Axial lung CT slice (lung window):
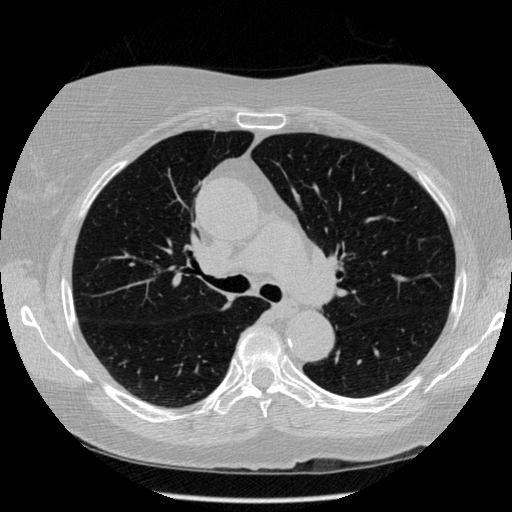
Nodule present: no